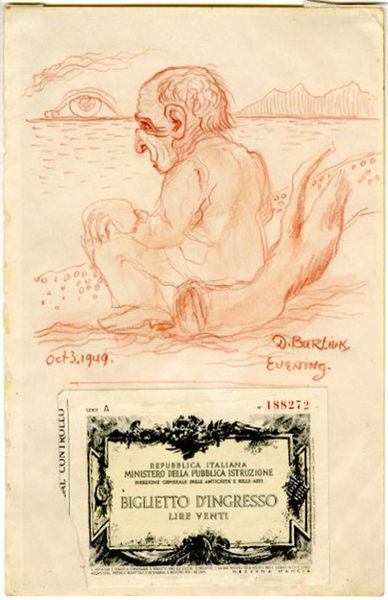
Titel: Evening, Evening
Künstler: David Burliuk
Standort: Amherst (Massachusetts, USA)
Institution: Mead Art Museum, Amherst College
Schlagwörter: red, white, black, hair, modern, sitting, print, profile, man, tree, landscape, mountain, ocean, orange, sea, water, island, sun, coast, evening, entrance, drawing, paper, line, sketch, beach, trunk, italian, pencil, eye, lines, figure, sunset, chalk, crayon, stamp, money, sunrise, branch, collage, surrealist, monster, ugly, wtf, log, dwarf, bigletto dingresso, burkuk, burluk, bilietto, biglietto, goblin, ugly old man, sun eye, watching the water, biglietto d'ingresso, drawin, 1949, octobre, billet, gnome, hdrawing, ticket, ingresso, d'ingresso